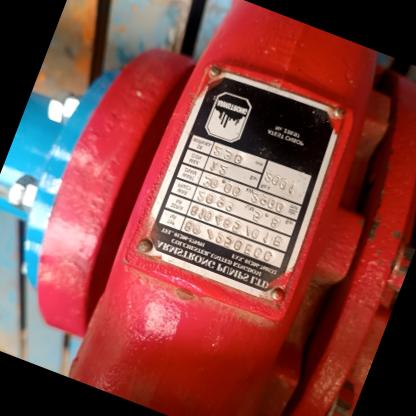
Klasa: tabliczka-znamionowa